Question: I'm setting up the way 'texLabel' of a 'UITableViewCell' is determined in 'cellForRowAtIndexPath', and the problem is that when pulling from 'agendaTableArray', it repeats the item in every section of the table, rather than only in the section it belongs to. In other words, I want each item in the array to be a row in its own section.
Here's how it currently looks:

Here's how I'm setting up 'cellForRowAtIndexPath':
'''
- (UITableViewCell *)tableView:(UITableView *)tableView cellForRowAtIndexPath:(NSIndexPath *)indexPath {
static NSString *MyIdentifier = @"MyReuseIdentifier";
UITableViewCell *cell = [tableView dequeueReusableCellWithIdentifier:MyIdentifier];
if (!cell) {
cell = [[UITableViewCell alloc] initWithStyle:UITableViewCellStyleSubtitle reuseIdentifier:MyIdentifier];
cell.textLabel.text = nil;
}
self.agendaTableArray = @[@"Dinner with Rebekah", @"Soccer game", @"Denist appt.", @"Celebrate job offer, drinks with Pierre!", @"No events today!"];
// Set title of the event
if (self.datePicked == [NSNumber numberWithInt:16]) {
NSLog(@"cellForRowAtIndexPath says self.datePicked is 16");
}
else if (self.datePicked == [NSNumber numberWithInt:17]) {
NSLog(@"cellForRowAtIndexPath says self.datePicked is 17");
}
else if (self.datePicked == [NSNumber numberWithInt:18]) {
NSLog(@"cellForRowAtIndexPath says self.datePicked is 18");
}
else if (self.datePicked == [NSNumber numberWithInt:19]) {
NSLog(@"cellForRowAtIndexPath says self.datePicked is 19");
}
else {
}
cell.textLabel.text = self.agendaTableArray[indexPath.row];
cell.textLabel.font = [UIFont systemFontOfSize:14];
[self whatSectionsAreVisible];
return cell;
}
'''
How can I set it to only load the item from 'agendaTableArray' in the first section's cell?
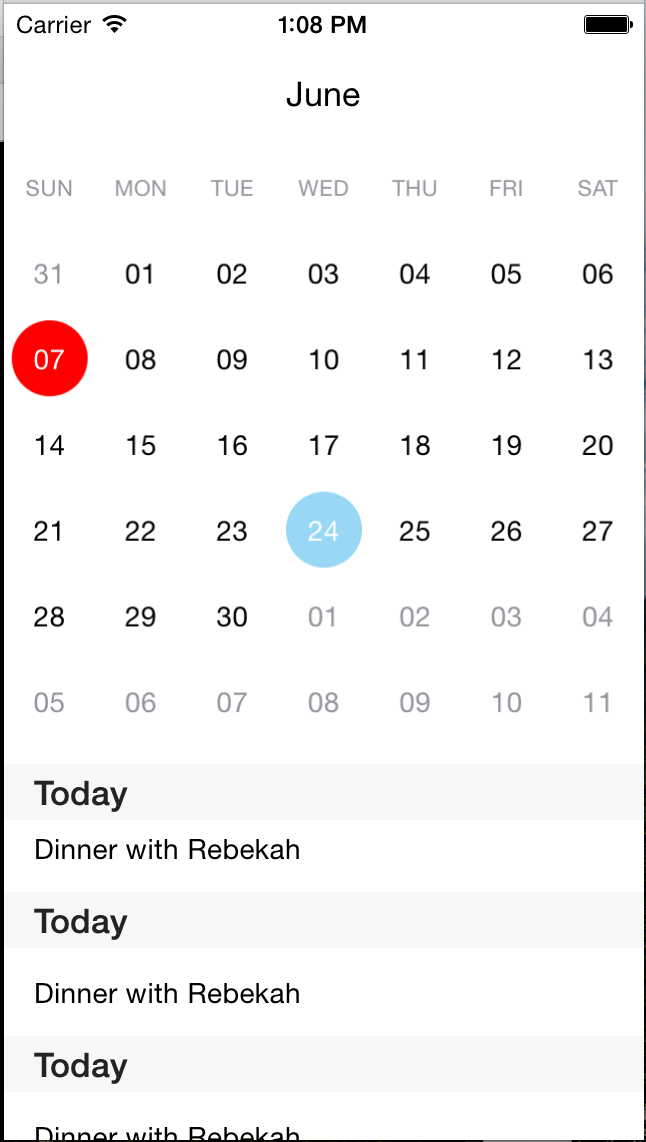
Answer: First, you should use this:
'''
- dequeueReusableCellWithIdentifier:forIndexPath:
'''
Instead of
'''
- dequeueReusableCellWithIdentifier
'''
Even if is not strictly necessary, <URL> is a good explanation of why you should do it.
Second, you're assigning a new array every time a cell is requested to be drawn, and if for any reason you decide to change an element, it won't work, this line should be in your 'viewDidLoad' to improve performance:
'''
self.agendaTableArray = @[@"Dinner with Rebekah", @"Soccer game", @"Denist appt.", @"Celebrate job offer, drinks with Pierre!", @"No events today!"];
'''
Third, you should never compare NSNumber values with a '==', two NSNumber will be exactly the same ('==') only if they are really the same object, not the actual value of it, comparing two NSNumber you need to use isEqualToNumber:
'''
// Assuming datePicked is a NSNumber
([self.datePicked isEqualsToNumber:[NSNumber numberWithInt:16]])
'''
Finally to set a different element for each section you should do:
'''
// Assuming there's only one element per section.
cell.textLabel.text = self.agendaTableArray[indexPath.section];
'''